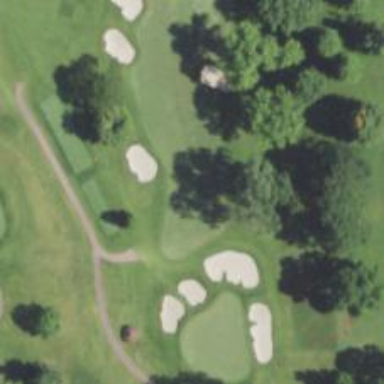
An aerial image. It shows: Golf hole.